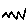
Label: zigzag